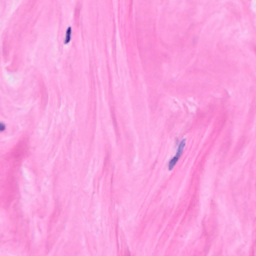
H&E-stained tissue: Breast